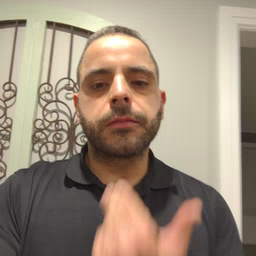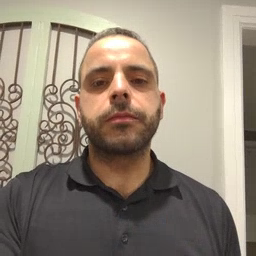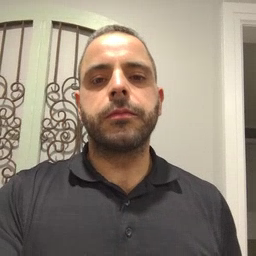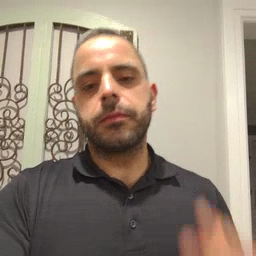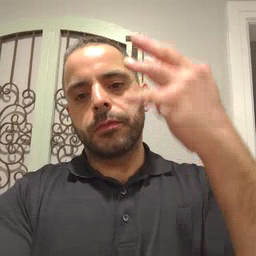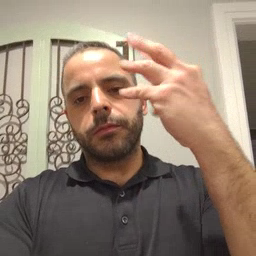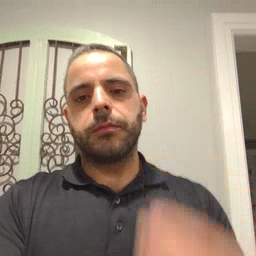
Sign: outside